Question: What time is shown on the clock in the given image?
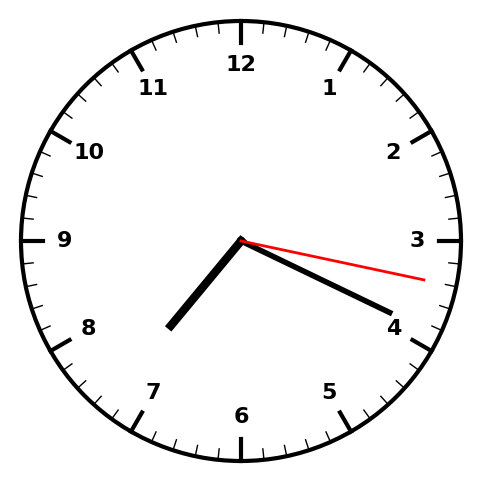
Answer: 07:19:17